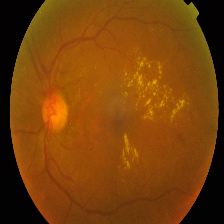
Diabetic retinopathy grade: Proliferative DR